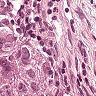
Metastatic tissue present: yes